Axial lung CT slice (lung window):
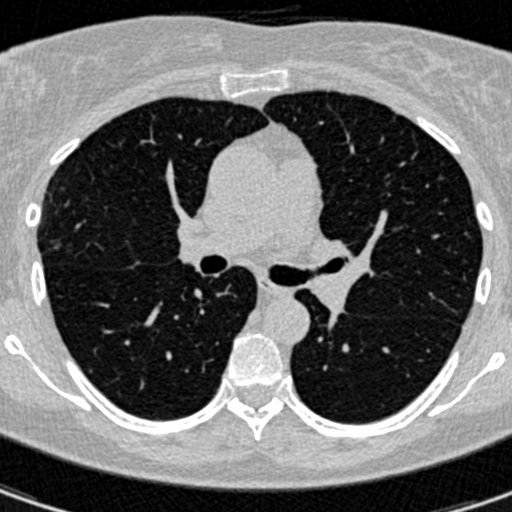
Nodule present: no